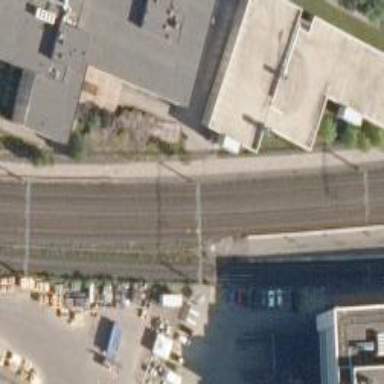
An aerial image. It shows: Continuous rail railway with electrified contact line.